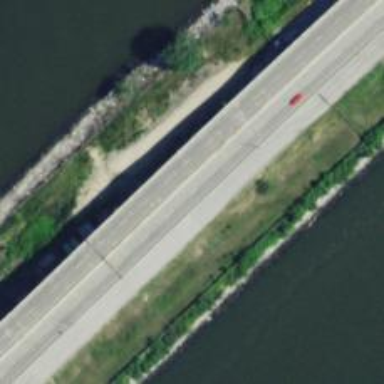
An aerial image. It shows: Bridge over motorway.